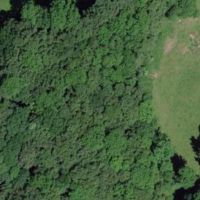
EUNIS habitat code: 52
Species observed at this site:
Clinopodium vulgare